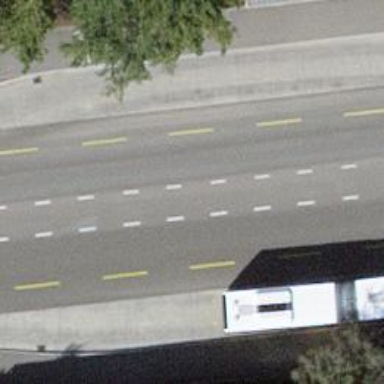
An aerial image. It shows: Secondary road with asphalt surface and designated cycle lane.